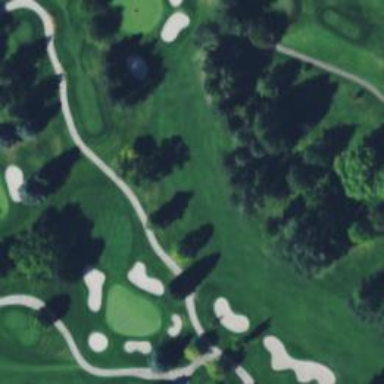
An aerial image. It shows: Service road used as golf cart path.